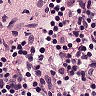
Metastatic tissue present: no